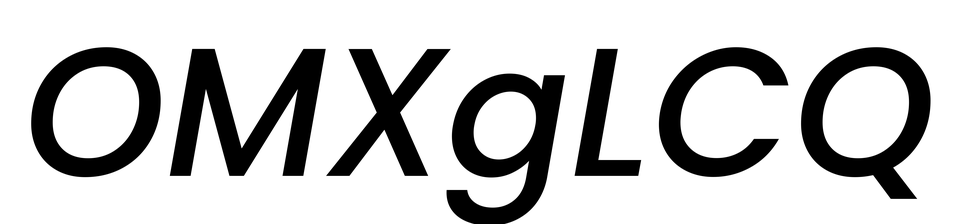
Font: Poppins-MediumItalic